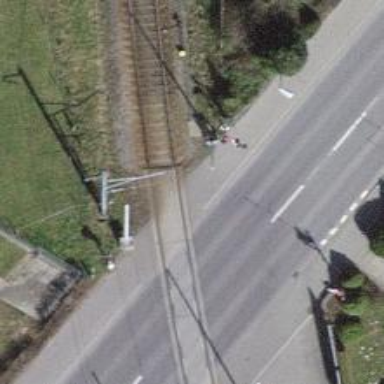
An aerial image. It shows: Crossing for the railway.